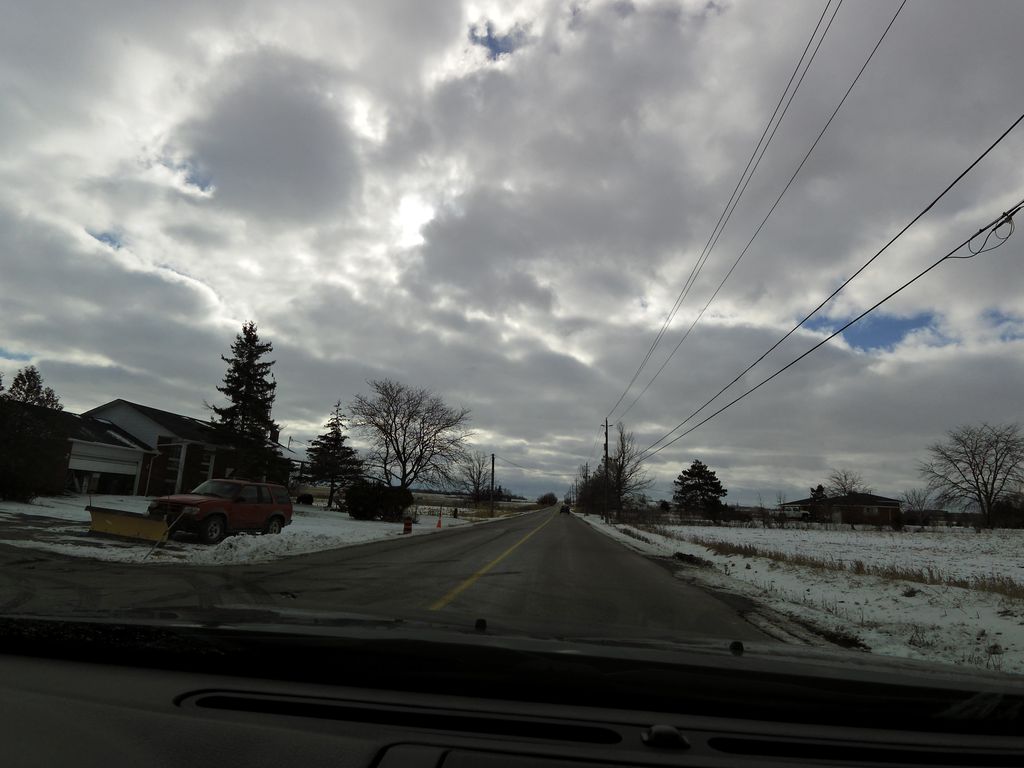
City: hamilton